Field crop: maize
Growth stage: 1
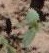
Species: datura